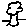
Label: tree